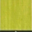
Piece: xx